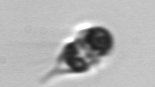
Label: Mesodinium